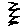
Label: zigzag